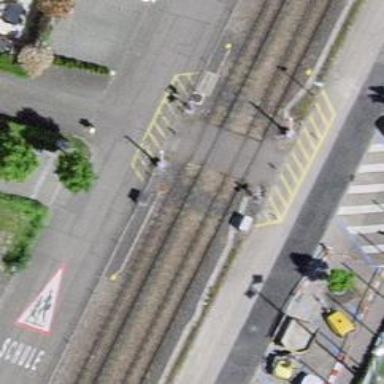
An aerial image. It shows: Crossing for the railway.